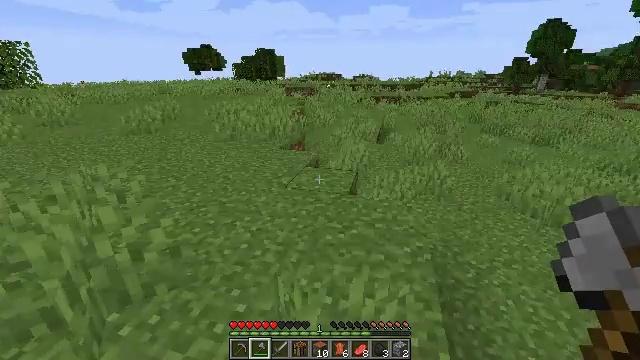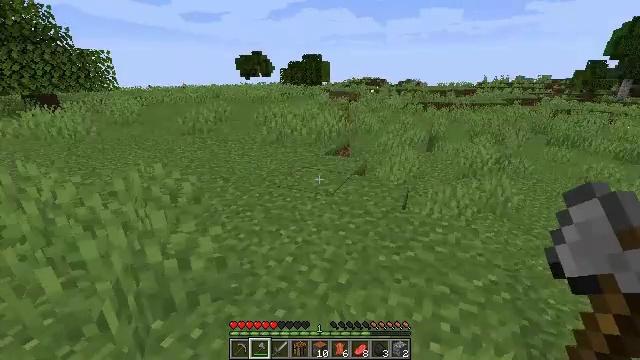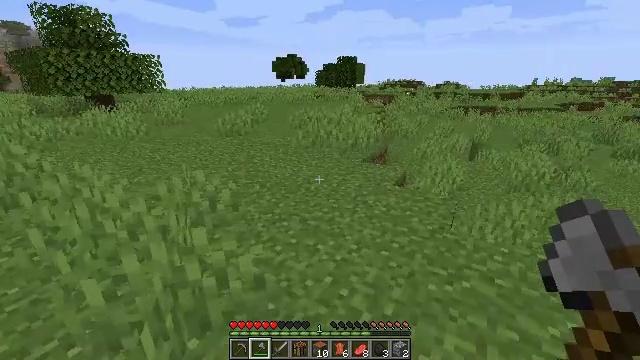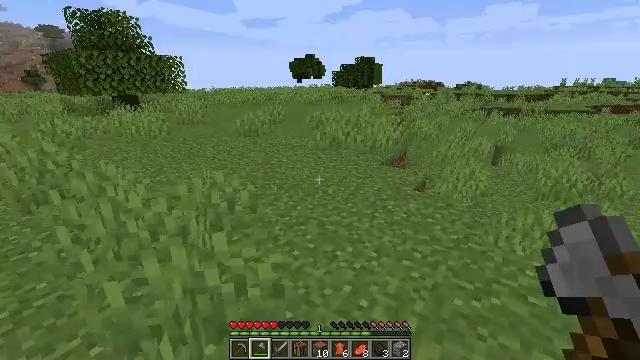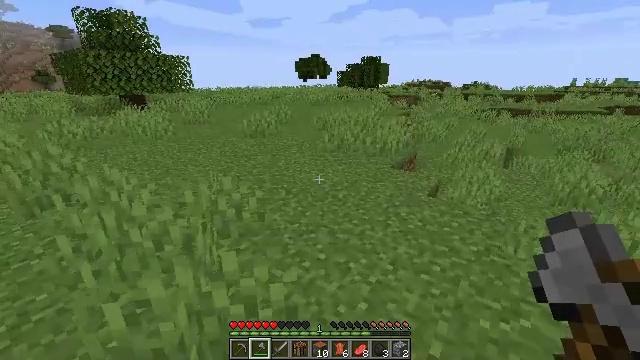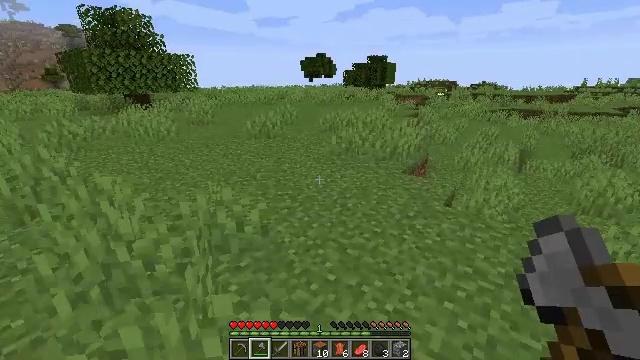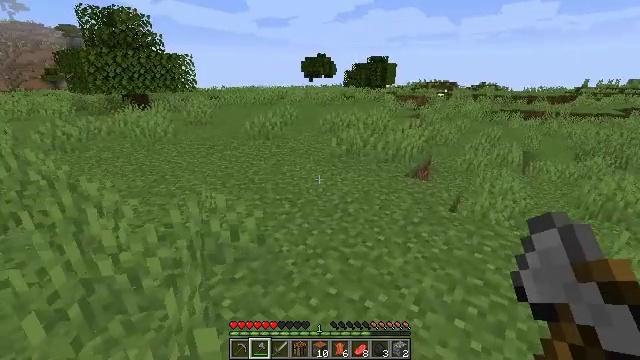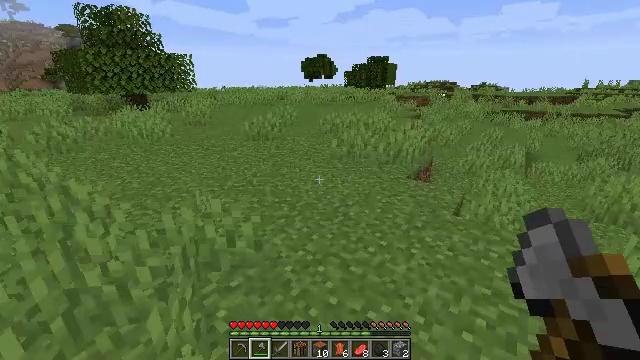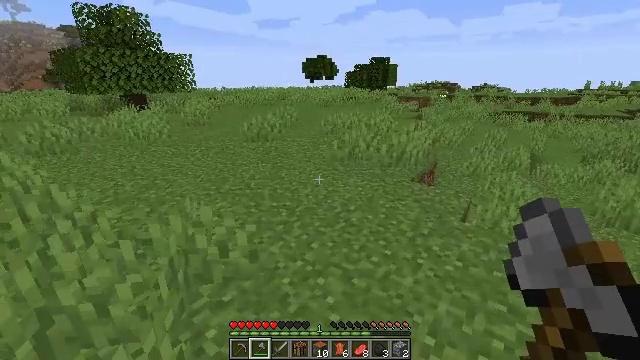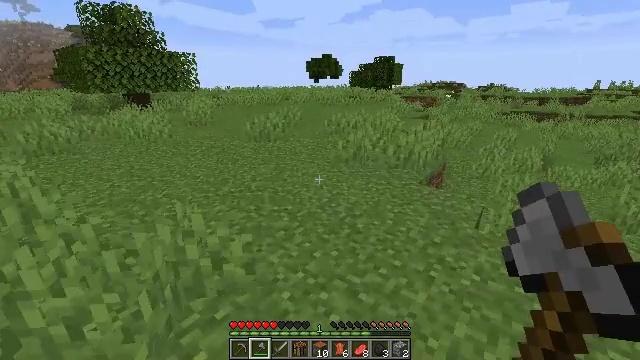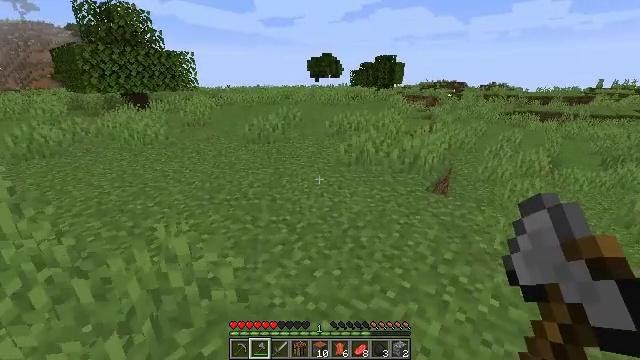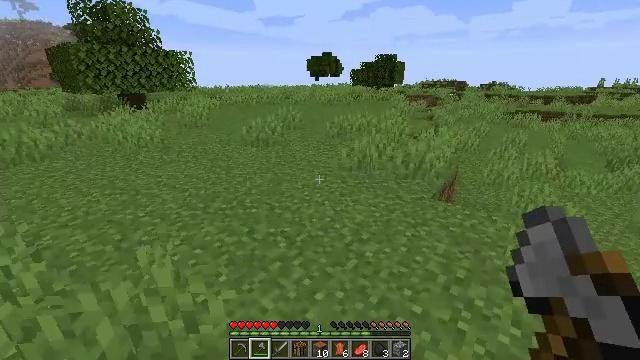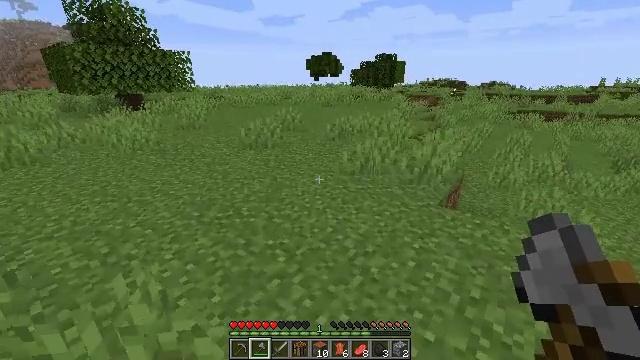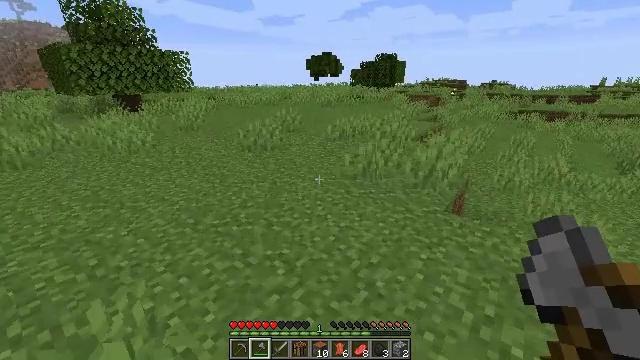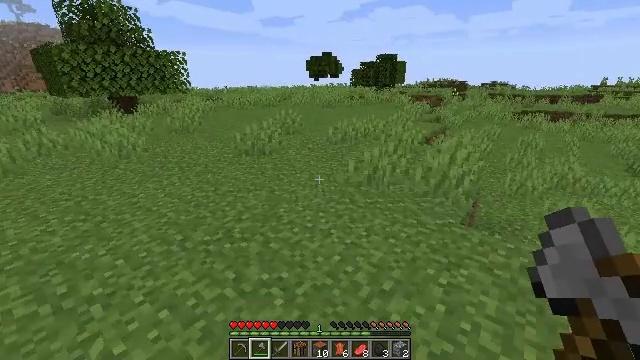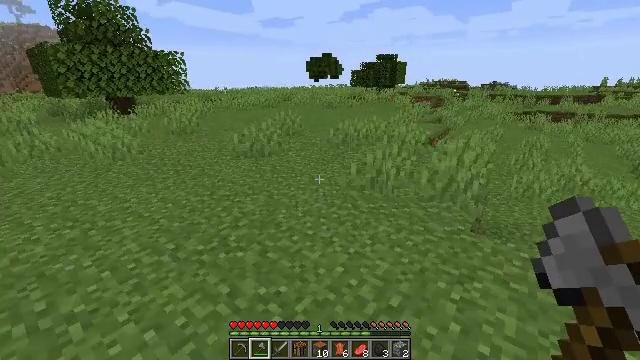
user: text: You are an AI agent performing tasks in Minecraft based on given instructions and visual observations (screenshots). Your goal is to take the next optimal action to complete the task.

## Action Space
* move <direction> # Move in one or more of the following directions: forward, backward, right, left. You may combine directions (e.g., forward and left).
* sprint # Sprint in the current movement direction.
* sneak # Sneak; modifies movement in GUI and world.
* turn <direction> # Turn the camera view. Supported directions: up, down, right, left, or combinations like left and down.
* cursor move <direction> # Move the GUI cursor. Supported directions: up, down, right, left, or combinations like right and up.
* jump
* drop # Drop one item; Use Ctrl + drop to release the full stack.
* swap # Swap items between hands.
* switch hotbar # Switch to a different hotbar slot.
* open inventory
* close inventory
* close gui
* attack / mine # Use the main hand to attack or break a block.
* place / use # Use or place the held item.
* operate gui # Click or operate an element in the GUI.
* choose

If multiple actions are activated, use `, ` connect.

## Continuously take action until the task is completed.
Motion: motion action
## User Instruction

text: Hunt a chicken.
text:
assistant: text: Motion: move forward and move left, turn left and up
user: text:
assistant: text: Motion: move forward and move left, turn left
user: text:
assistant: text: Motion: move forward and move left, turn left
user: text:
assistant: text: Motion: move forward, turn left
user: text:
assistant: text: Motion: move forward, turn left
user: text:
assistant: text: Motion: move forward
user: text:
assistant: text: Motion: move forward
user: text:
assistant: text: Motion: move forward
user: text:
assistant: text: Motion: move forward
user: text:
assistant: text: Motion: move forward
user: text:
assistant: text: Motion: move forward
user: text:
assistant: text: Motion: move forward
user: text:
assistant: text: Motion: move forward
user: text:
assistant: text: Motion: move forward
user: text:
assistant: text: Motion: move forward
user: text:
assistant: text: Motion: move forward
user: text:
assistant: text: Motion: move forward
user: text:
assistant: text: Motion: move forward
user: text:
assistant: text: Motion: move forward and move left, turn left and down
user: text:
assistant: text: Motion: move forward and move left, turn left
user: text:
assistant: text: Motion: move forward and move left, turn left and up
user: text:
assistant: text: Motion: move forward, turn left
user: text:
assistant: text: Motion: move forward
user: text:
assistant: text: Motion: move forward and move left
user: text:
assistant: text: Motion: move forward and move left
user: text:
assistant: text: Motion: move forward and move left
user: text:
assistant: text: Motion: move forward and move left
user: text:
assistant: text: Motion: move forward and move left
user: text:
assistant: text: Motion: move forward and move left, sprint
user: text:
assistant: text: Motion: move forward and move left, sprint